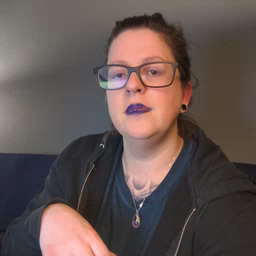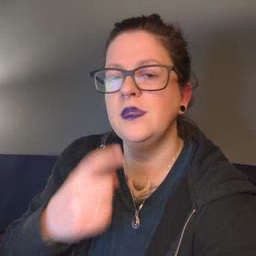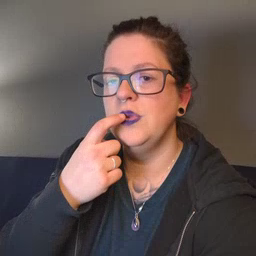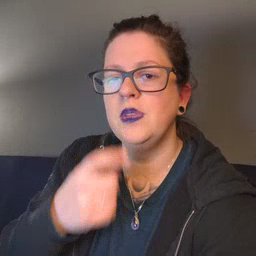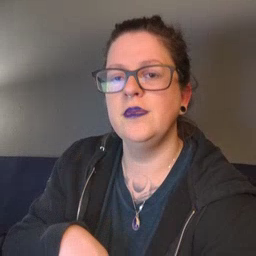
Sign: tooth